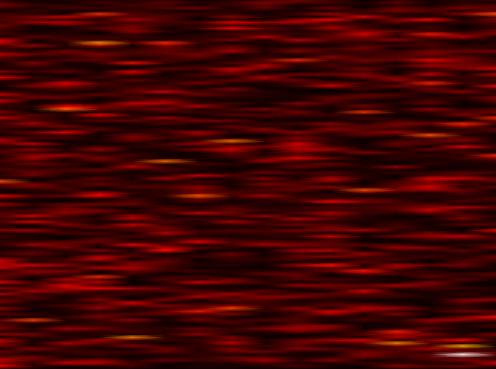
Label: FOFDM